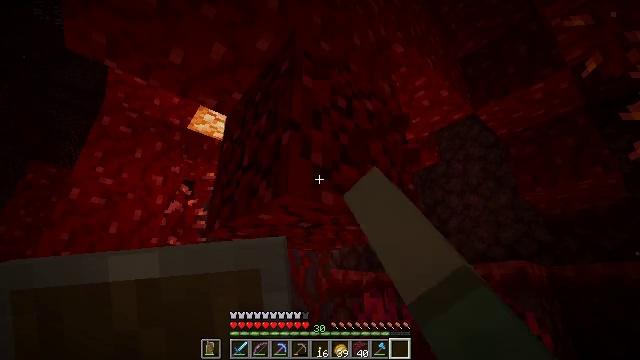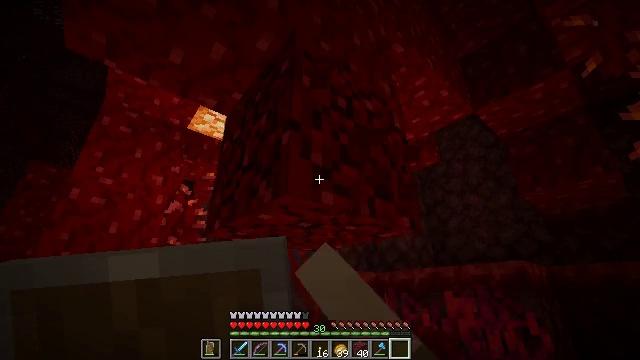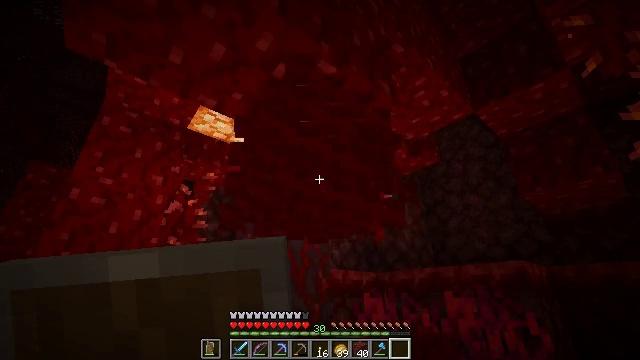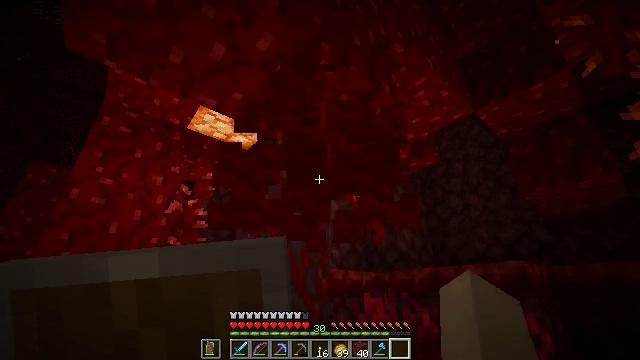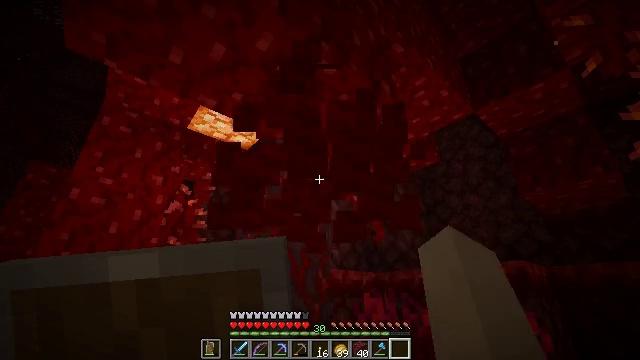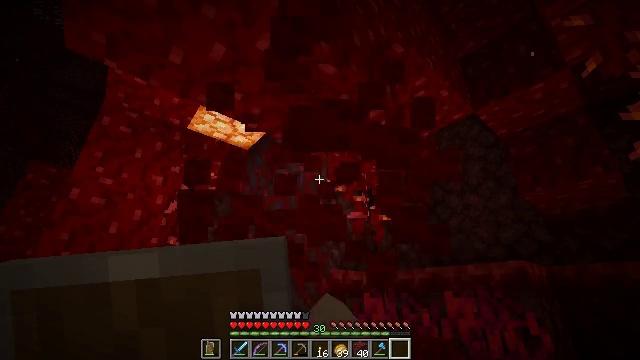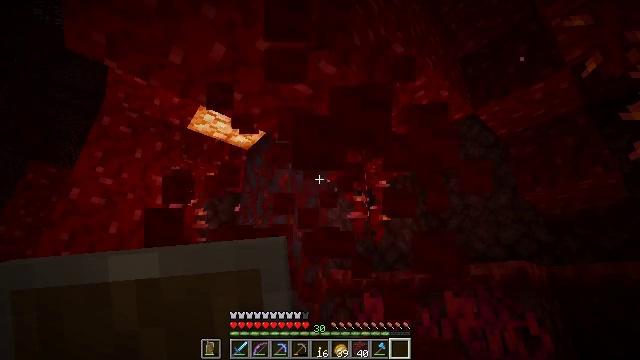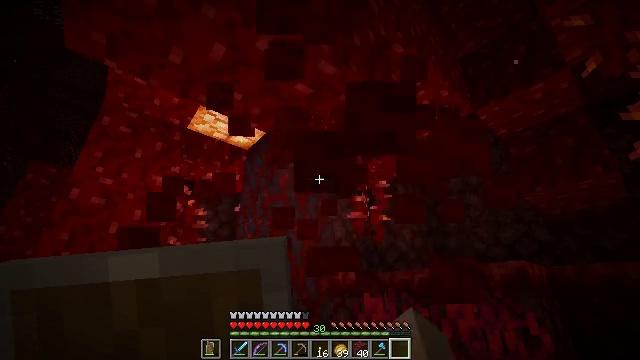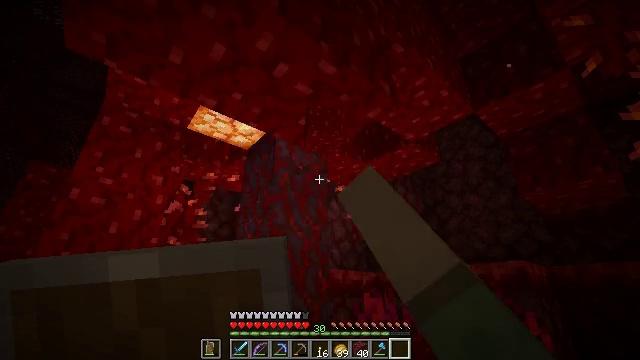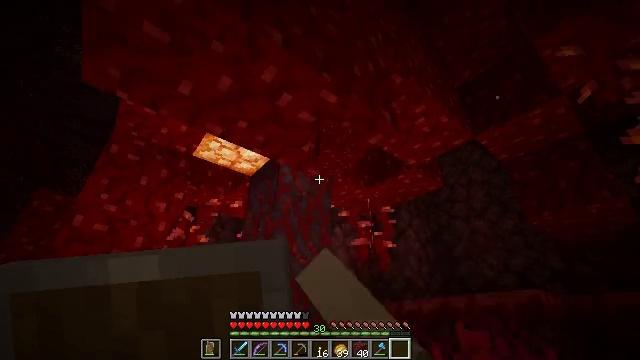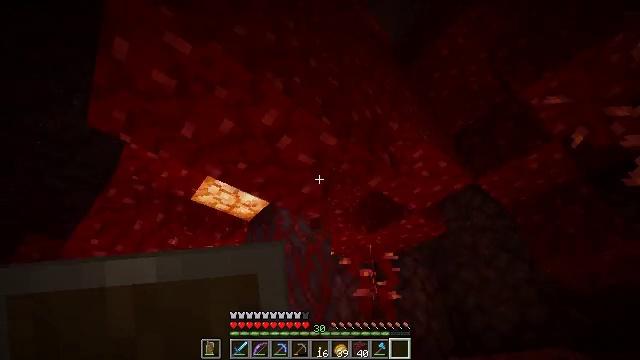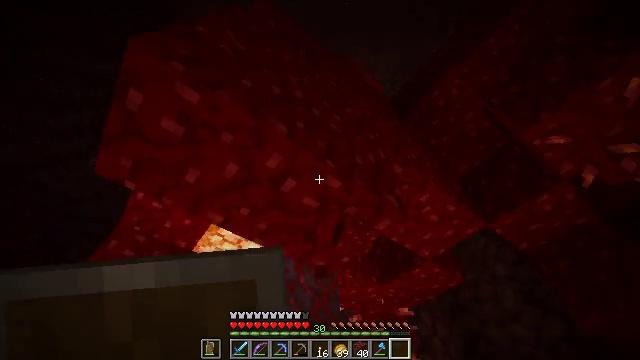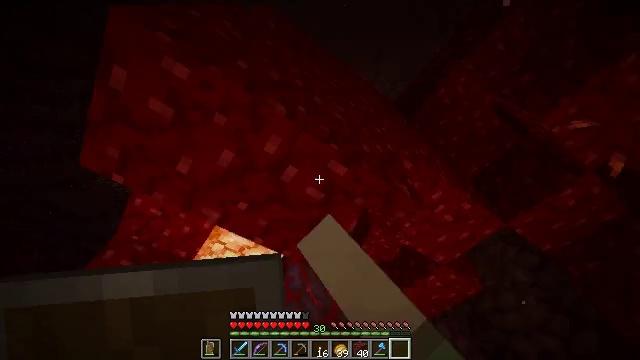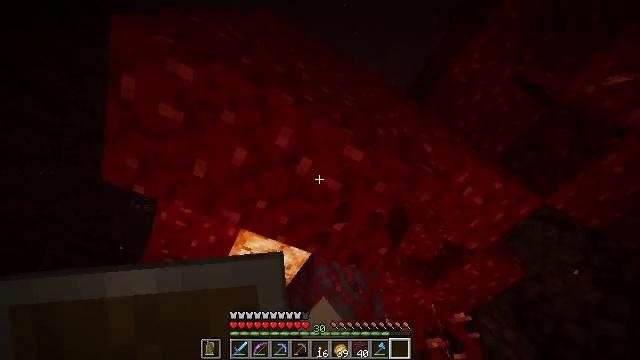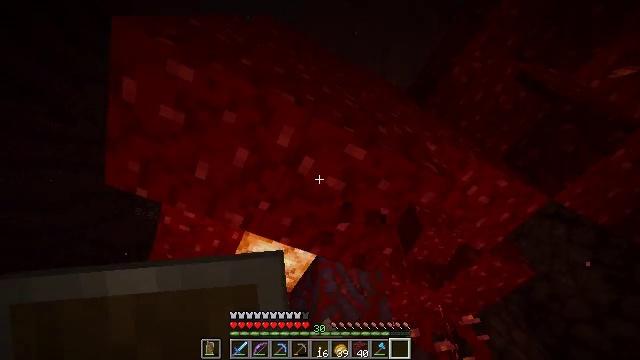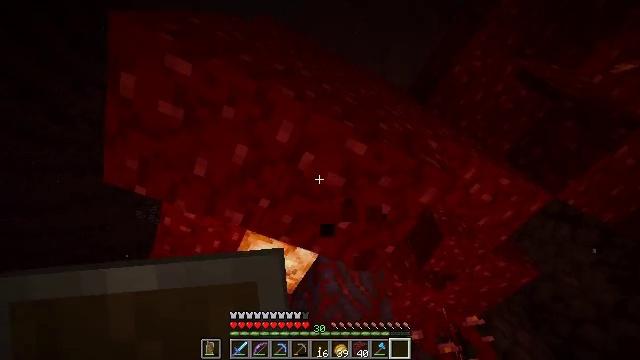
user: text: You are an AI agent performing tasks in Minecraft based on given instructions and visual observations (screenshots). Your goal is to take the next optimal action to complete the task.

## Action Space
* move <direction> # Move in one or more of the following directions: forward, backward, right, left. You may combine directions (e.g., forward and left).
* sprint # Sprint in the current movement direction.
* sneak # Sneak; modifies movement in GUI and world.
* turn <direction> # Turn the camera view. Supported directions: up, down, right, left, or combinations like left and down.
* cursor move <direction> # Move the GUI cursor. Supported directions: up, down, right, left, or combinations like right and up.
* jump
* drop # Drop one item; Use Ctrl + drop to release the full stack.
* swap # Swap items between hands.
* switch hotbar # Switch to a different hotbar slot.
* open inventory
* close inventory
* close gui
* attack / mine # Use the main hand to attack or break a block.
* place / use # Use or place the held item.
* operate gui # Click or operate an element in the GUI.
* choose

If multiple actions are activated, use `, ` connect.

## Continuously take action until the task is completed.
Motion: motion action
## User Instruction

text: Gather the nether wart block from a crimson forest.
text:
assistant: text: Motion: attack / mine
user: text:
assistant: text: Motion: attack / mine
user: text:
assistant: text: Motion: attack / mine
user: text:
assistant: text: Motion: attack / mine
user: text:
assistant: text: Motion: attack / mine
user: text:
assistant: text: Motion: attack / mine
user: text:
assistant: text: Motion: attack / mine
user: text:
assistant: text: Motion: attack / mine
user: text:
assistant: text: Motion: turn up, attack / mine
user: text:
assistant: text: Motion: move forward, turn up, attack / mine
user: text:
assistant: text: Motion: move forward, turn left and up, attack / mine
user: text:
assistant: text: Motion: move forward, turn left and up, attack / mine
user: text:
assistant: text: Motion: turn left, attack / mine
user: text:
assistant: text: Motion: turn left, attack / mine
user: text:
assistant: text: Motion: attack / mine
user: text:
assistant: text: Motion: turn right, attack / mine
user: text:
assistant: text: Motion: attack / mine
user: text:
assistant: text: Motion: turn up, attack / mine
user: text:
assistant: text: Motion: attack / mine
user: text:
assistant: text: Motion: attack / mine
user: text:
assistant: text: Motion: attack / mine
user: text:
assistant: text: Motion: attack / mine
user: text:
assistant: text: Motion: attack / mine
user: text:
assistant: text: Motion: attack / mine
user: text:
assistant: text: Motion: attack / mine
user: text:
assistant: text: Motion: attack / mine
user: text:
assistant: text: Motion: attack / mine
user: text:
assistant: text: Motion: attack / mine
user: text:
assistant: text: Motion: turn left, attack / mine
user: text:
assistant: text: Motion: attack / mine